Question: To begin with, I have an unordered list that holds my menu.
'''
<ul id='css3menu1' class='topmenu'>
<li class='topmenu'>
<a href='home.html'>Home</a>
</li>
<li class='topmenu'>
<a href='forum.php'>Forum</a>
</li>
<li class='topmenu'>
<a href='policy.html'>Policy</a>
</li>
<li class='topmenu'>
<a href='logout.php'>Log out</a>
</li>
</ul>
'''
What I want to do is whenever the user is on a page, the hover state to become active. In other words, change the background color of the menu item with a darker one depending on which page the user is.

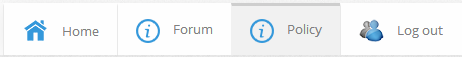
Answer: If you're interested in jQuery solution
'''
<script>
$(function() {
$('#css3menu1 li a[href="'+location.href.split('/').pop()+'"]').addClass('active');
});
</script>
'''
---
'''
.active {
background: #f1f1f1;
border-top: 3px solid #cecece;
}
'''
Put script just before the '</body>' tag and of course include jQuery library in the head section of your document.